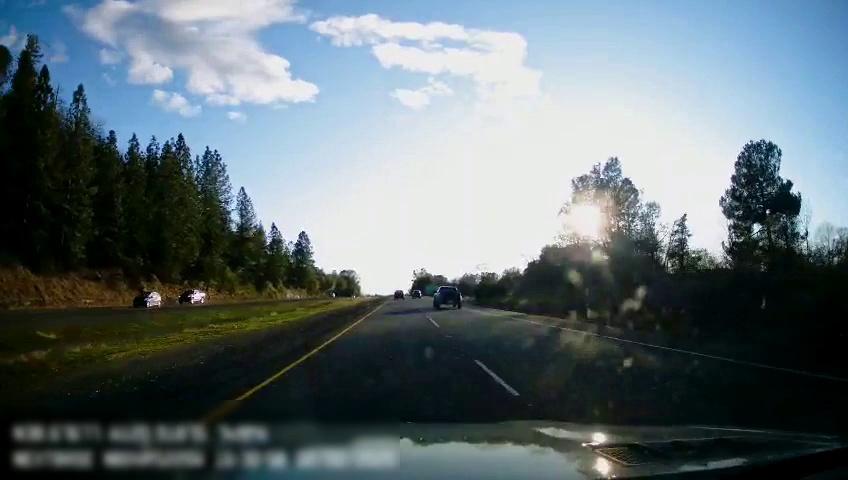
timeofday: Day
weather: Sunny
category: Drivable Space
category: Drivable Space
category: Vehicles | Car
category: Vehicles | Truck
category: Vehicles | SUV
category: Vehicles | SUV
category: Vehicles | SUV
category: Lanes | Current Lane
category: Lanes | Current Lane
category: Lanes | Alternate Lane